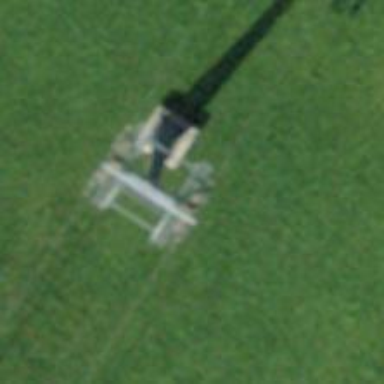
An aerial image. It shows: Pylon for aerialway.